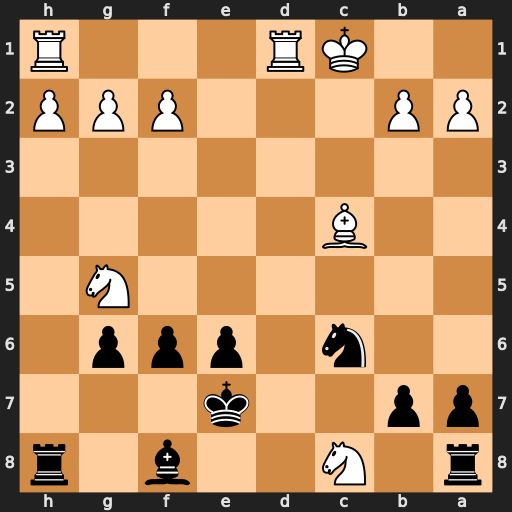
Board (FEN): r1N2b1r/pp2k3/2n1ppp1/6N1/2B5/8/PP3PPP/2KR3R
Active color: b
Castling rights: -
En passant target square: -
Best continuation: Rxc8 Bxe6 Rc7